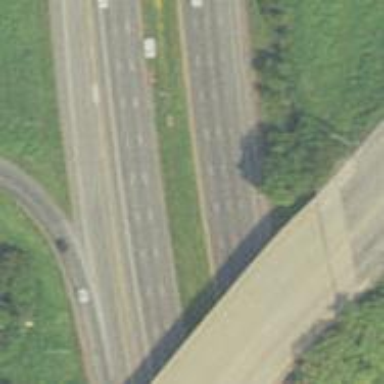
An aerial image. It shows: Motorway junction.